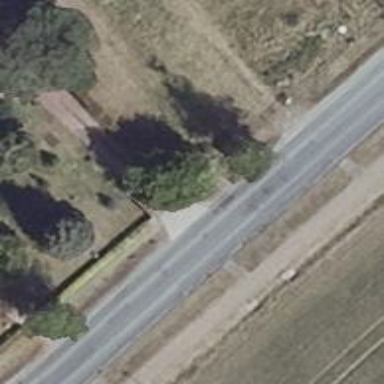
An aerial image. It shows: Footway along the road.